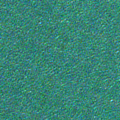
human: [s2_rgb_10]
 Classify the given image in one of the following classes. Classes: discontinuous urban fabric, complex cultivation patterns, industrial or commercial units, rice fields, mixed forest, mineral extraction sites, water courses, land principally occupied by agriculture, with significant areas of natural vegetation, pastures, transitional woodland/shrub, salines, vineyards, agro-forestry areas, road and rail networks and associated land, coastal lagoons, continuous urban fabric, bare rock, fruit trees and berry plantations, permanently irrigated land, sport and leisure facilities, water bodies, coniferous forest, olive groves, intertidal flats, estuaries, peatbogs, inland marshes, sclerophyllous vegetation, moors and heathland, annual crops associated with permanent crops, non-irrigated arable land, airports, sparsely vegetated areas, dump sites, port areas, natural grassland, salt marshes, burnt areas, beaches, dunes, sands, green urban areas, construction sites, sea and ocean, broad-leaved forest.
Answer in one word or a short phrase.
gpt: sea and ocean